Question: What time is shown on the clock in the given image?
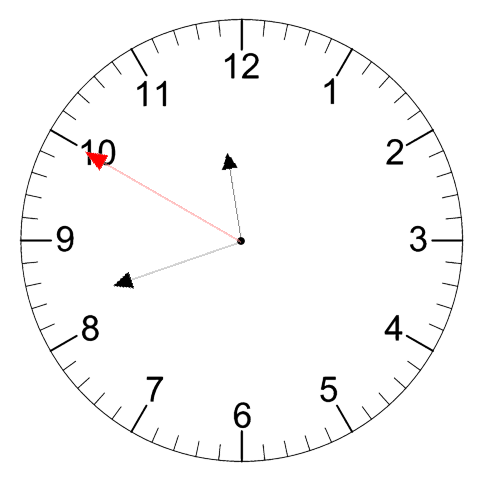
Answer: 11:41:50